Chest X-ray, PA view. Patient: 60 years old, sex F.
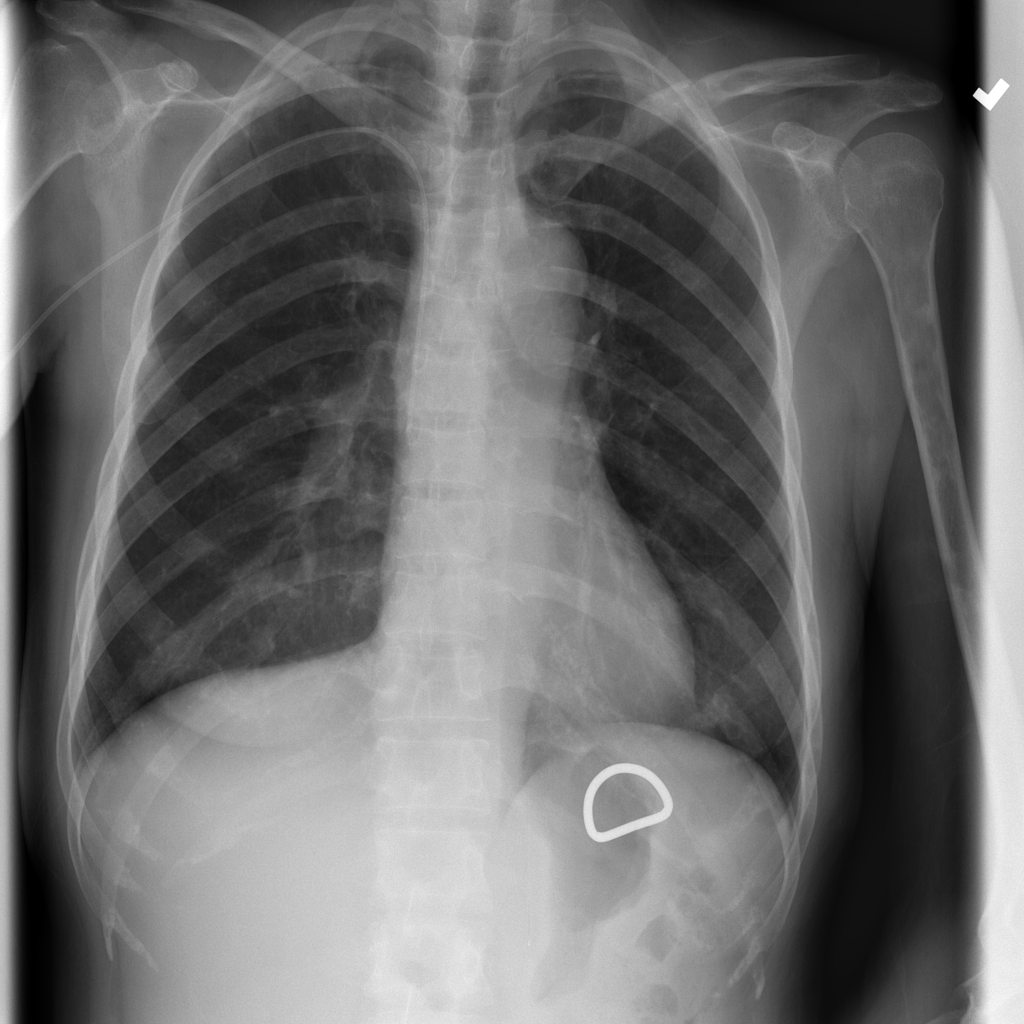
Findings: No Finding